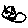
Label: cat